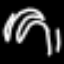
Label: palm tree